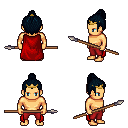
a pixel art fantasy rpg character, male body template, human, tanned skin, red cape, red pants, raven short topknot hairstyle, gold tiara, spear, four views (front, back, left, right), 2x2 character sprite sheet, small pixel art, hard edges, no anti-aliasing